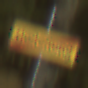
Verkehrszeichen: EndeDerUmleitungsankuendigung
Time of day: MorningAfternoon
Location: Outdoor (Nature)
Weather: Clear
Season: Winter
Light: Natural